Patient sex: M
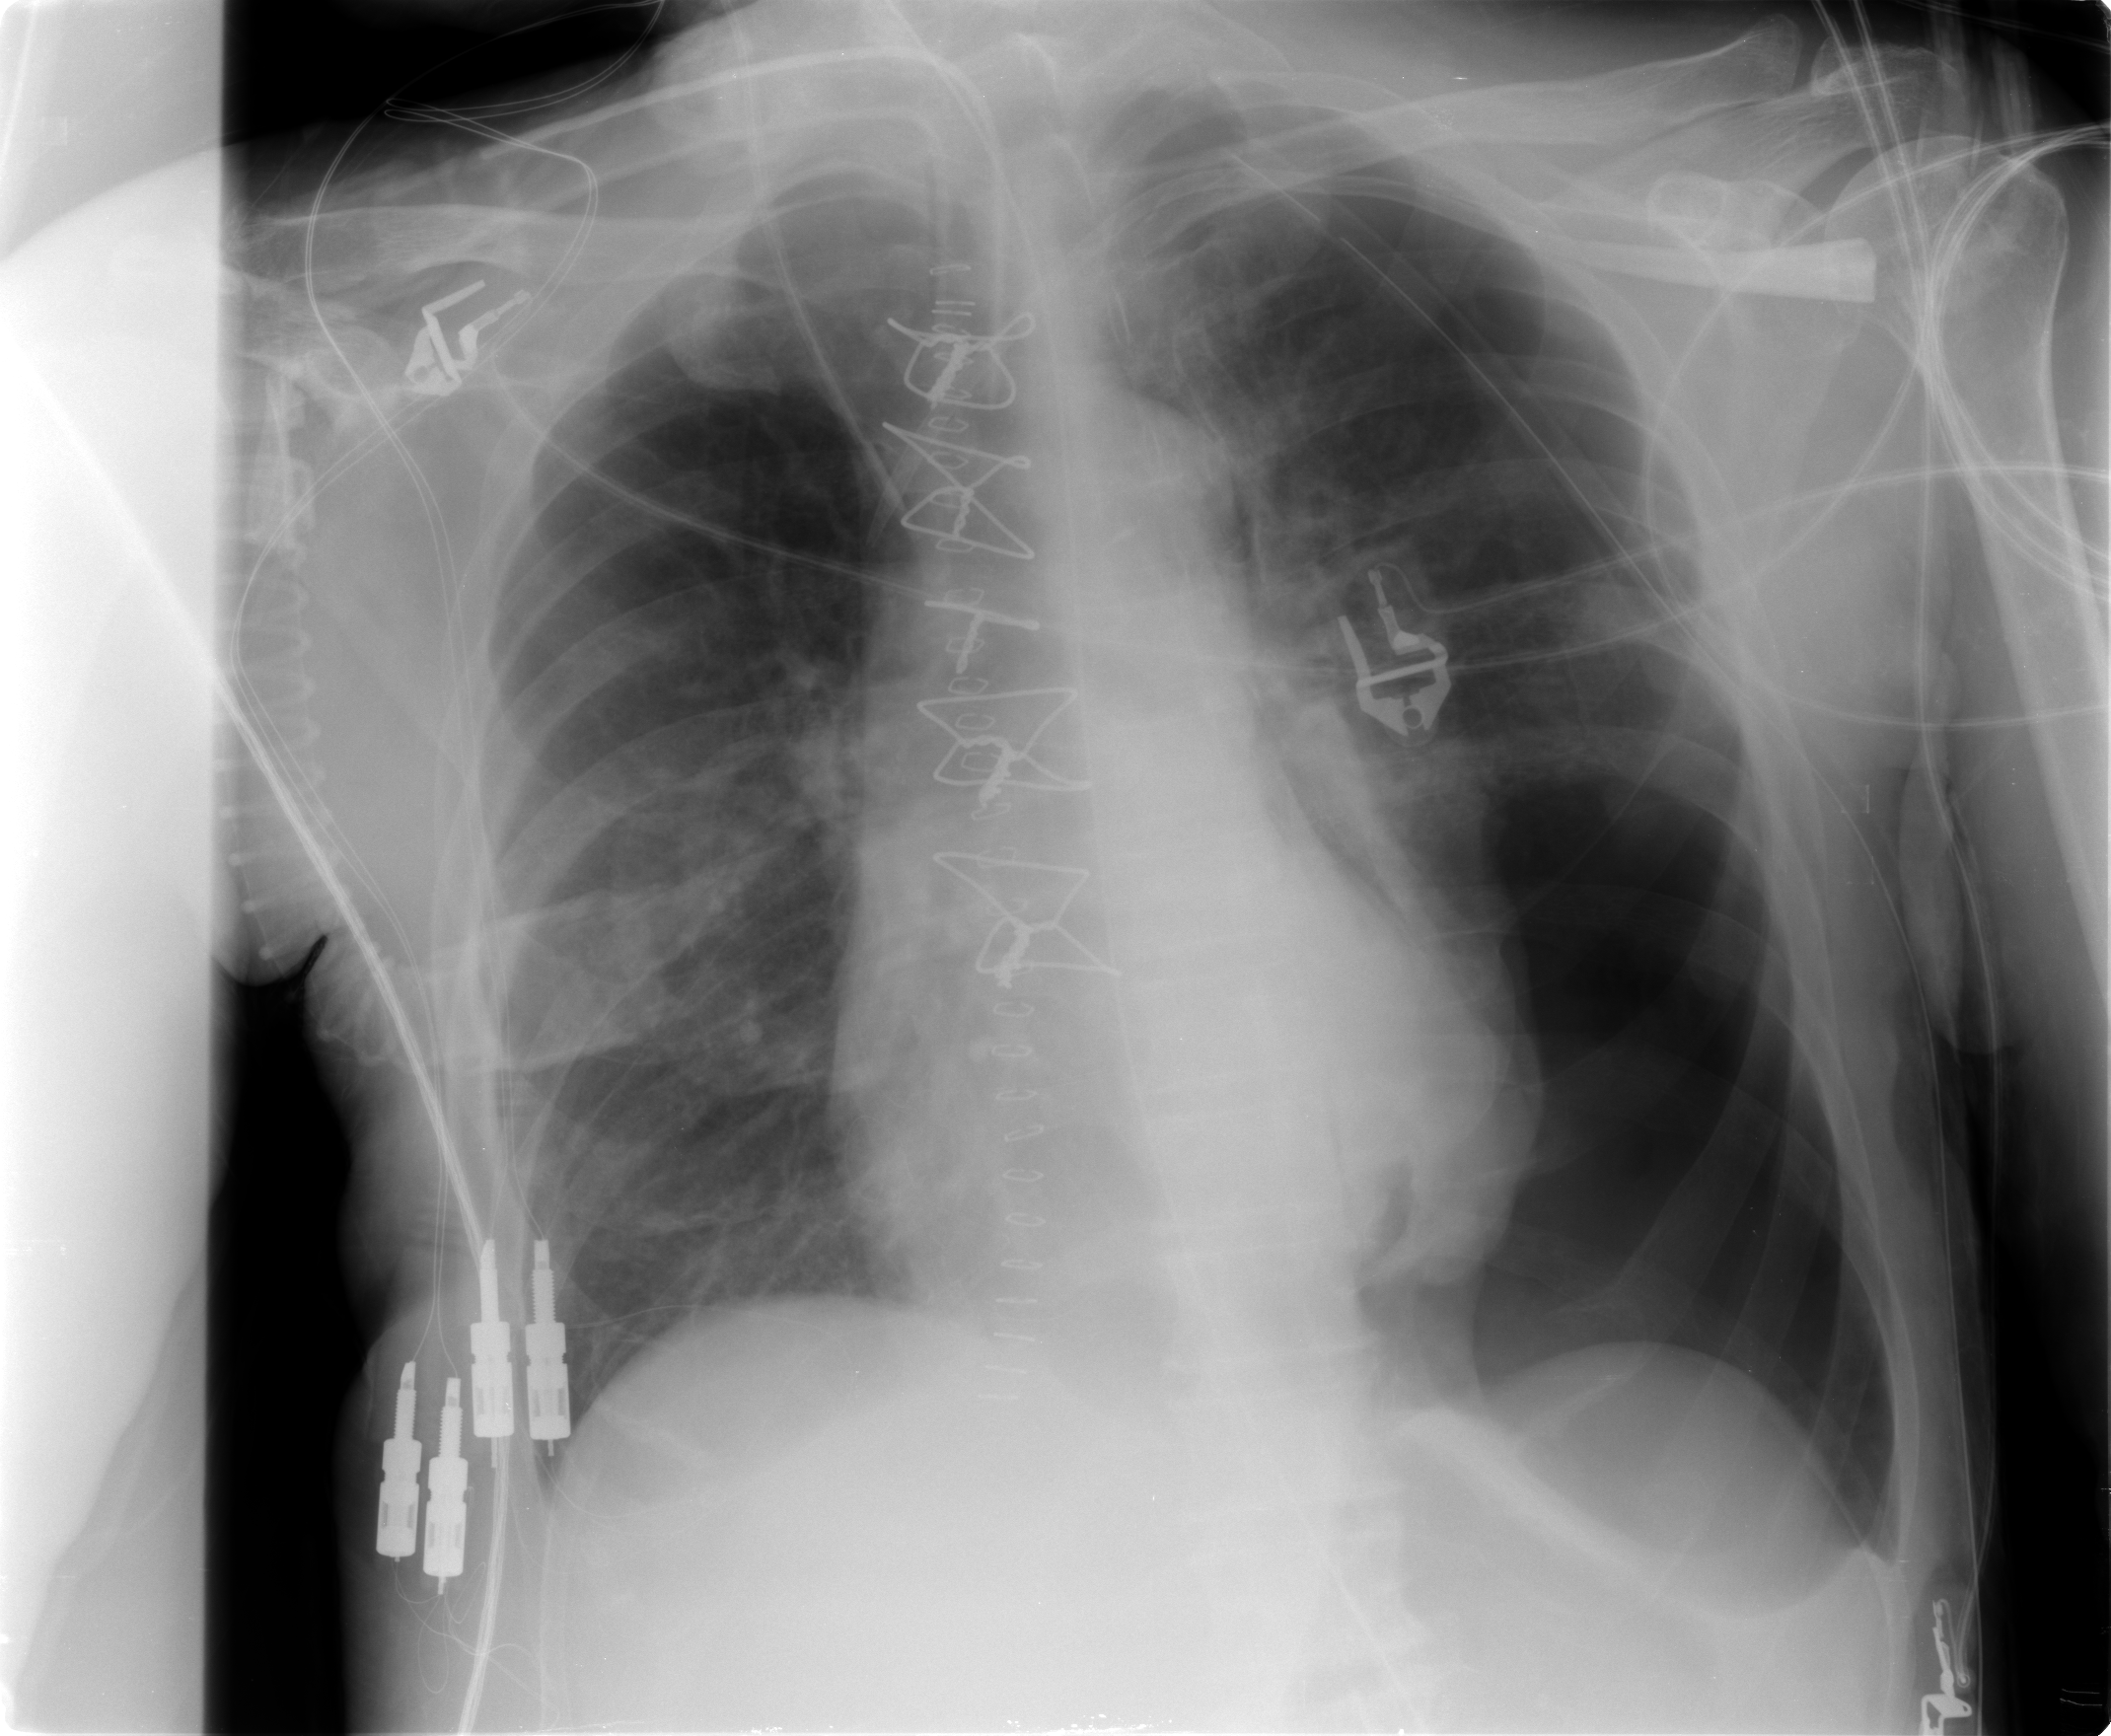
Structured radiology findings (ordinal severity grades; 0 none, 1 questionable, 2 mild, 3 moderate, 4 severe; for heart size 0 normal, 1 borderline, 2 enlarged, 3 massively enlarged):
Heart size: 0
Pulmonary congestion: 0
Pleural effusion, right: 0
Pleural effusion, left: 2
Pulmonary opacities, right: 0
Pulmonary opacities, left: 0
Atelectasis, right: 0
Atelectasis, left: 2